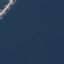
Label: SeaLake